Question: I want to produce a layout where thumbnails of a post flow through two different sized columns.

I've looked at using css columns but as far as I can see they must be equal width.
Any help greatly appreciated.
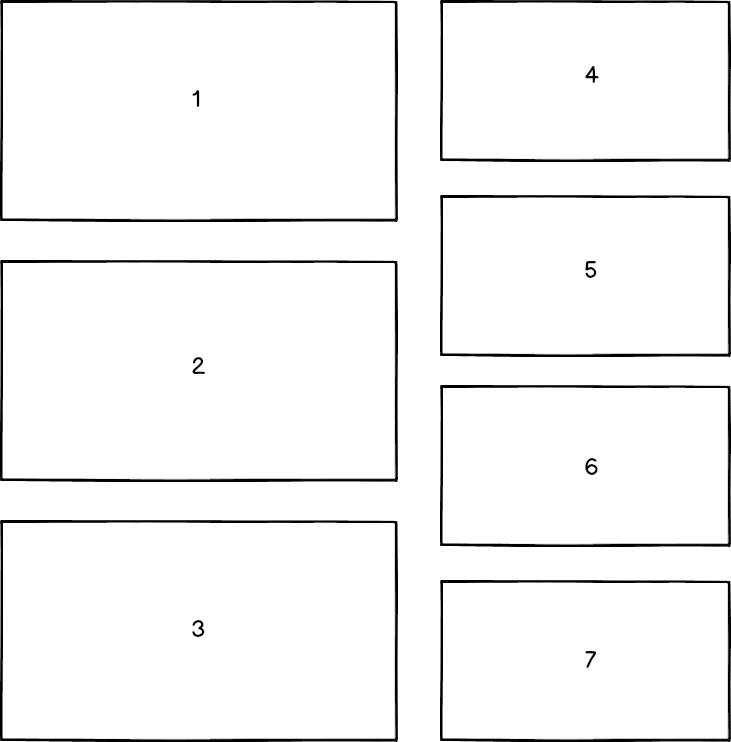
Answer: Using SUSY grids allows you to easily create asymmetric grids (Like the example I posted in my original question). You can set the grid function form 'float' to 'isolation' and that allows you to easily produce asymmetric grids. <URL>